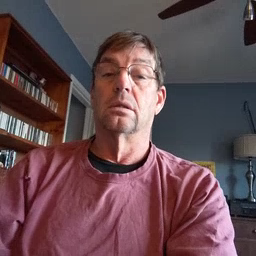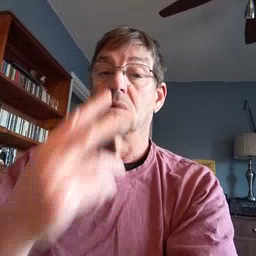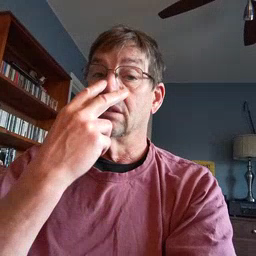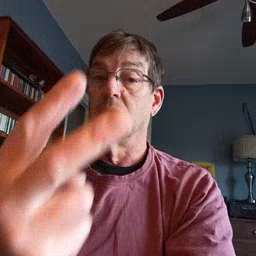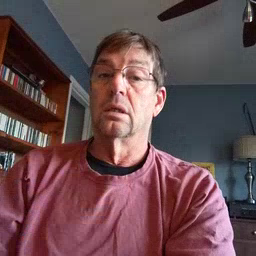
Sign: see